Question: I want to create a windows service to mount and dismount a <URL> volume.
(this question is not about true crypt so if you do not know what that program that is ok. True Crypt is just a program that enables you to encrypt data. When you decrypt it then trueCrypt will create a virtual drive where you can see the contents unencrypted).
Here is the code I use in my console application:
'''
static void Main(string[] args)
{
Test();
}
static void Test()
{
try
{
// location where true crypt is installed
const string trueCryptExeLocation = @"C:\Program Files\TrueCrypt\TrueCrypt.exe";
// command line arguments to mount a volume located at 'C:\TC Volumesol1.tc' where
// it's password is 'demo' and it will be mounted on drive letter y
const string mountVolumeCmd = @"/v ""C:\TC Volumesol1.tc"" /ly /q /p demo /f /a";
// mount the volume on drive letter y
Process.Start(trueCryptExeLocation, mountVolumeCmd).WaitForExit();
// write to the volume!
System.IO.File.WriteAllText("y:\someFile.txt", "it works");
// wait 30 seconds before dismounting
Thread.Sleep(3000);
// dismount the volume
Process.Start(@"C:\Program Files\TrueCrypt\TrueCrypt.exe", @"/ly /q /d /f");
}
catch (Exception ex)
{
// if there is an error write it to disk
System.IO.File.WriteAllText(@"A:\Dropbox\Eduardo\WindowsNodeService\WindowsNodeServicein\Debug\startup.txt", ex.ToString());
}
}
'''
That code basically mounts a volume writes to it and dismounts it. IF I run that program this is what I see:

1. When I open the program trueCrypt.exe I can see that the volume is actually mounted.
2. I can see that the program actually wrote to the file someFile.txt
3. The path Y:\ exist. In other words I can open My Computer and see drive Y.
## Now my question is why if I run the same code on a windows service it runs differently but it runns ok with no errors.
In other words having the following windows service:
'''
public partial class Service1 : ServiceBase
{
public Service1()
{
InitializeComponent();
}
protected override void OnStart(string[] args)
{
Test(); // same method as console application
}
protected override void OnStop()
{
}
// etc... Test method implementation
'''
Running that code runs fine. It writes to the file someFile.txt! which is great. The problem is that if I open trueCrypt I do not see the volume mounted in there. Also if I go to My Computer I do not see the drive Y.
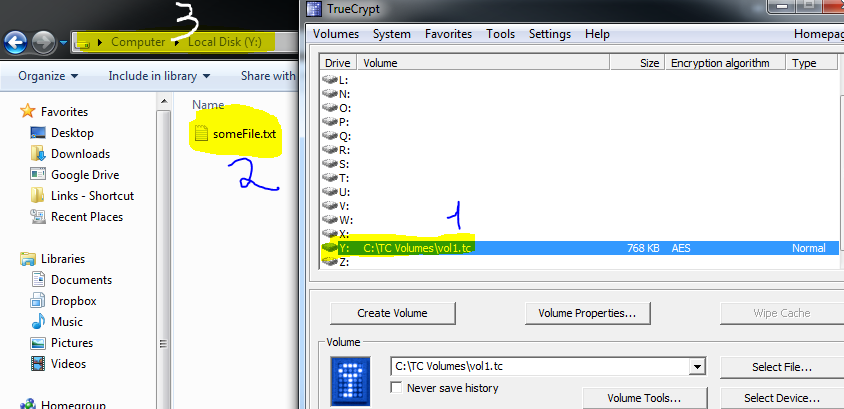
Answer: If you're using .Net 4.5, you can use <URL>:
Code from MSDN:
'''
Process.Start(path + "HelloWorld.exe", args, uname, password, domain);
'''